Question: Im making Spring MVC web application. For database access I'm using SQL binding. Everything was running good yesterday but I suddenly encountered 'UnableToExecuteStatementException' when I tried to edit user data from my web app.
This is code where I've errors as per stacktrace.
'''
public String editUser (UserDto objUserDto) {
Handle objHandle = objBaseService.getHandle();
objHandle.createStatement("UPDATE USER set email = :email," +
"userTypeId = :userTypeId," +
"userName = :userName," +
"trackingInterval = :trackingInterval," +
"enableWebCam = :enableWebCam," +
"showCaptureInfo = :showCaptureInfo," +
"showSeverInfo = :showServerInfo," +
"autoLogin = :autoLogin," +
"remarks = :remarks WHERE userId = :userId")
.bind("email", objUserDto.getEmail())
.bind("userTypeId", objUserDto.getUserTypeId())
.bind("userName", objUserDto.getUserName())
.bind("trackingInterval", objUserDto.getTrackingInterval())
.bind("enableWebCam", objUserDto.getEnableWebCam())
.bind("showCaptureInfo", objUserDto.getShowCaptureInfo())
.bind("showServerInfo", objUserDto.getShowServerInfo())
.bind("autoLogin", objUserDto.getAutoLogin())
.bind("remarks", objUserDto.getRemarks())
.bind("userId", objUserDto.getUserId())
.execute(); //UserService.java:106
return "success";
}
'''
And UserController edit function just calling UserService.
'''
public UserService objUserService;
String userResult = objUserService.editUser(objUserDto);//(UserController.java:111)
'''
And stacktrace is:
'''
org.skife.jdbi.v2.exceptions.UnableToExecuteStatementException: com.mysql.jdbc.exceptions.MySQLSyntaxErrorException: Unknown column 'showSeverInfo' in 'field list'
at org.skife.jdbi.v2.SQLStatement.internalExecute(SQLStatement.java:873)
at org.skife.jdbi.v2.Update.execute(Update.java:51)
at com.isa.tt.service.UserService.editUser(UserService.java:106)
at com.isa.tt.controller.UserController.updateUser(UserController.java:111)
at sun.reflect.NativeMethodAccessorImpl.invoke0(Native Method)
at sun.reflect.NativeMethodAccessorImpl.invoke(Unknown Source)
at sun.reflect.DelegatingMethodAccessorImpl.invoke(Unknown Source)
at java.lang.reflect.Method.invoke(Unknown Source)
at org.springframework.web.bind.annotation.support.HandlerMethodInvoker.invokeHandlerMethod(HandlerMethodInvoker.java:175)
at org.springframework.web.servlet.mvc.annotation.AnnotationMethodHandlerAdapter.invokeHandlerMethod(AnnotationMethodHandlerAdapter.java:421)
at org.springframework.web.servlet.mvc.annotation.AnnotationMethodHandlerAdapter.handle(AnnotationMethodHandlerAdapter.java:409)
at org.springframework.web.servlet.DispatcherServlet.doDispatch(DispatcherServlet.java:774)
at org.springframework.web.servlet.DispatcherServlet.doService(DispatcherServlet.java:719)
'''
Its confusing cause I have shpwServerInfo column in my database.

Any Help would be greatly appreciated.
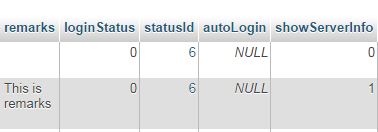
Answer: Exception says it,
MySQLSyntaxErrorException: Unknown column 'showSeverInfo' in field list.
Please make sure that the field 'showSeverInfo' exists in the table 'USER'